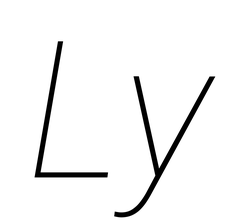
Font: Roboto-Italic_Thin_Italic